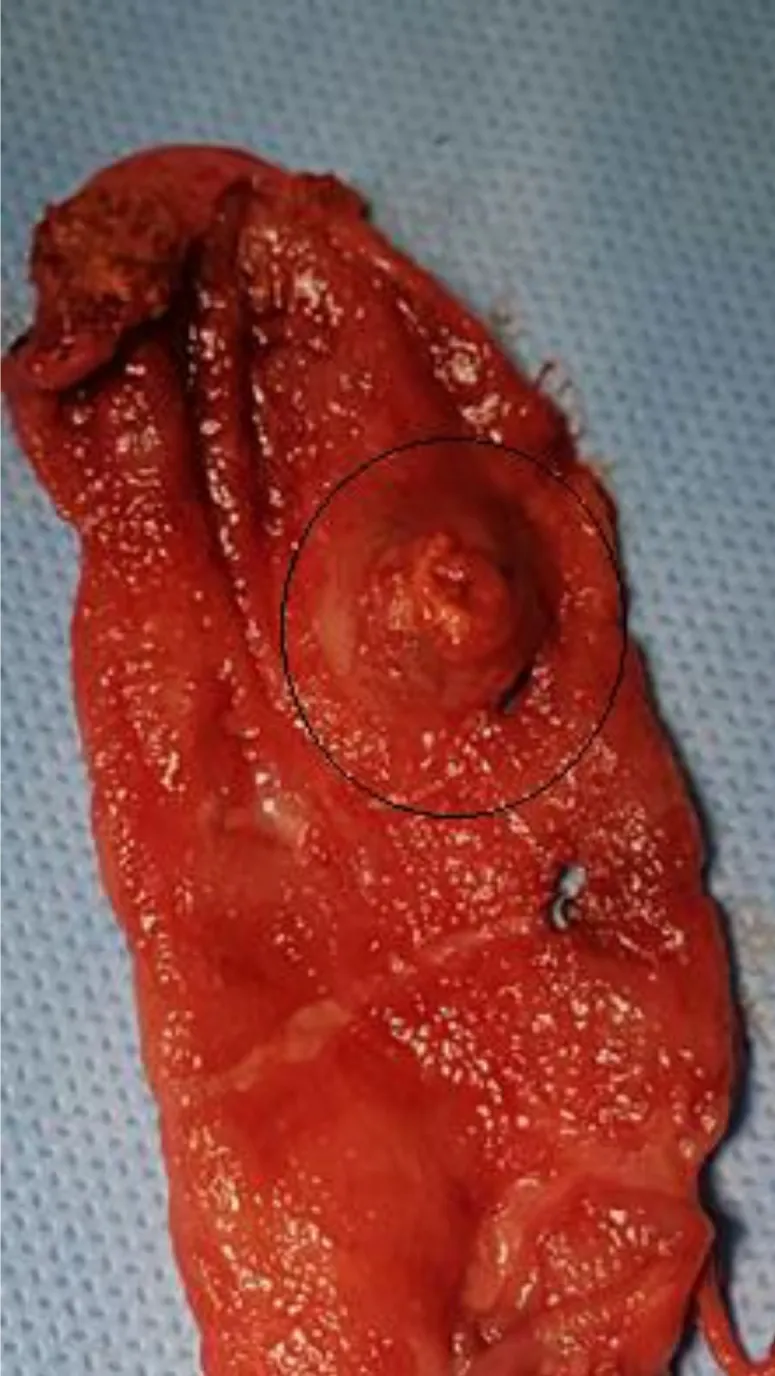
Metastatic renal cell carcinoma as a well-circumscribed polypoid mass in the gallbladder body (circle).
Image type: medical_photograph (other_medical_photograph)